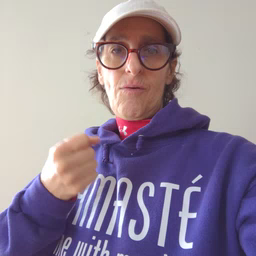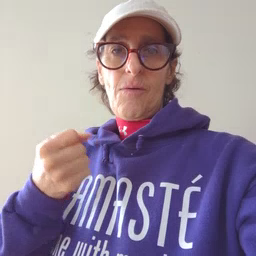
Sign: mom